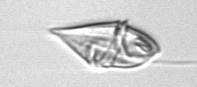
Label: Gyrodinium